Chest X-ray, AP view. Patient: 60 years old, sex M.
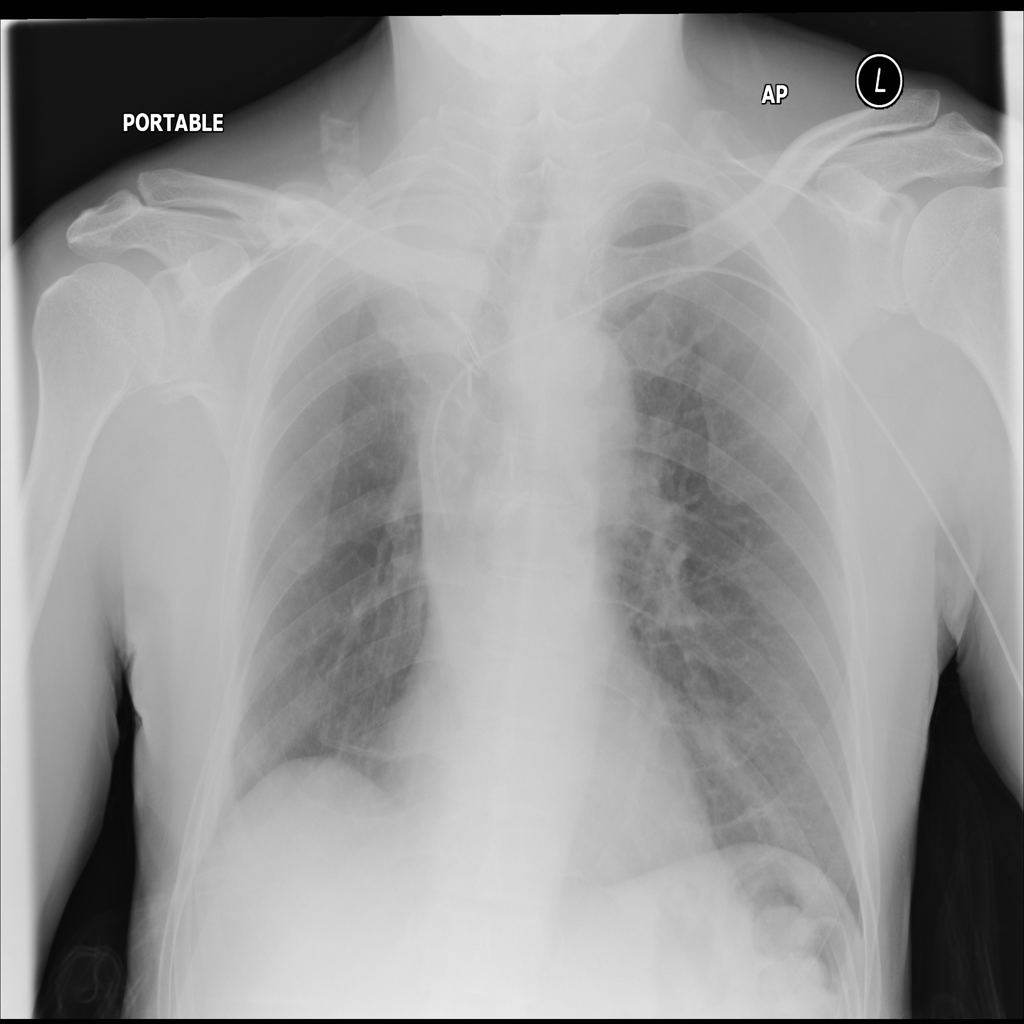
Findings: Mass